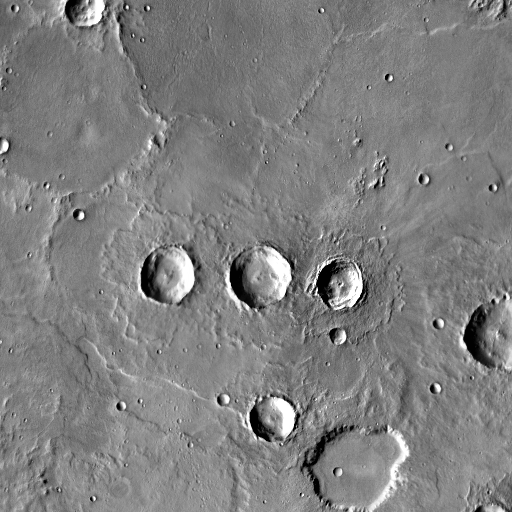
Crater classes present: Background, Other, Layered, Buried, Secondary